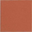
Piece: xx